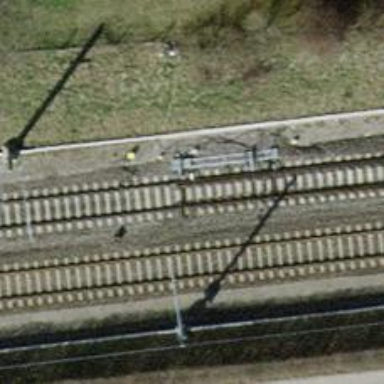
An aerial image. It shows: Railway switch.